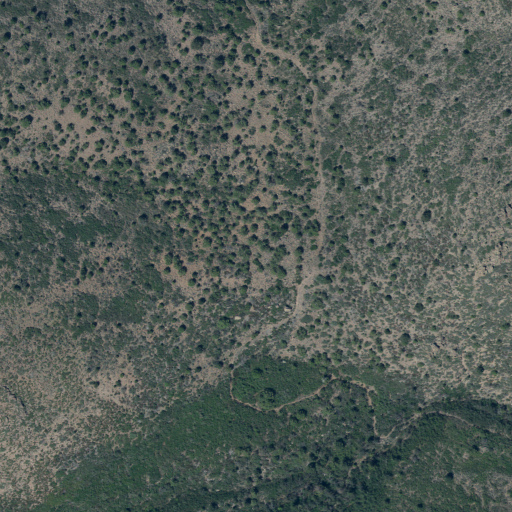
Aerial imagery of gap in Utah named Low Pass containing evergreen forest, shrub, and deciduous forest